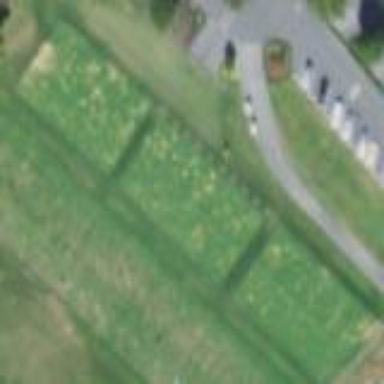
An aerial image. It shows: Grass area designated as golf tee.